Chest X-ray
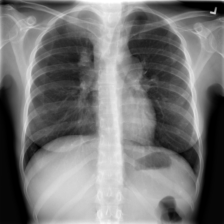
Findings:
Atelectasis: negative
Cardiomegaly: negative
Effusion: negative
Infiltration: negative
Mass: positive
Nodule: negative
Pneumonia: negative
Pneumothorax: negative
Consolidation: negative
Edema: negative
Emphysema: negative
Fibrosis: negative
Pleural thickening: negative
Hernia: negative